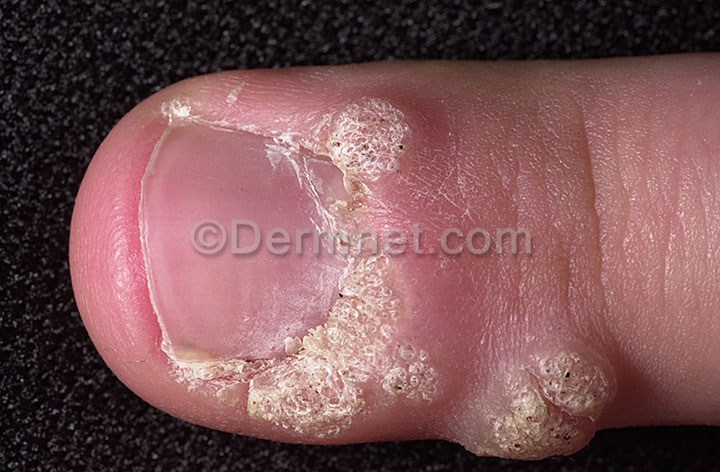
Disease: Warts Molluscum and other Viral Infections